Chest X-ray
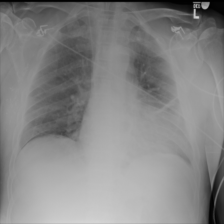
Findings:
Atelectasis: positive
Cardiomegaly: negative
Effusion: negative
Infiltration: negative
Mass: negative
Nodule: negative
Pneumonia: negative
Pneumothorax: negative
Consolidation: negative
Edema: negative
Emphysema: negative
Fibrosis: negative
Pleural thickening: positive
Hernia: negative